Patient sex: F
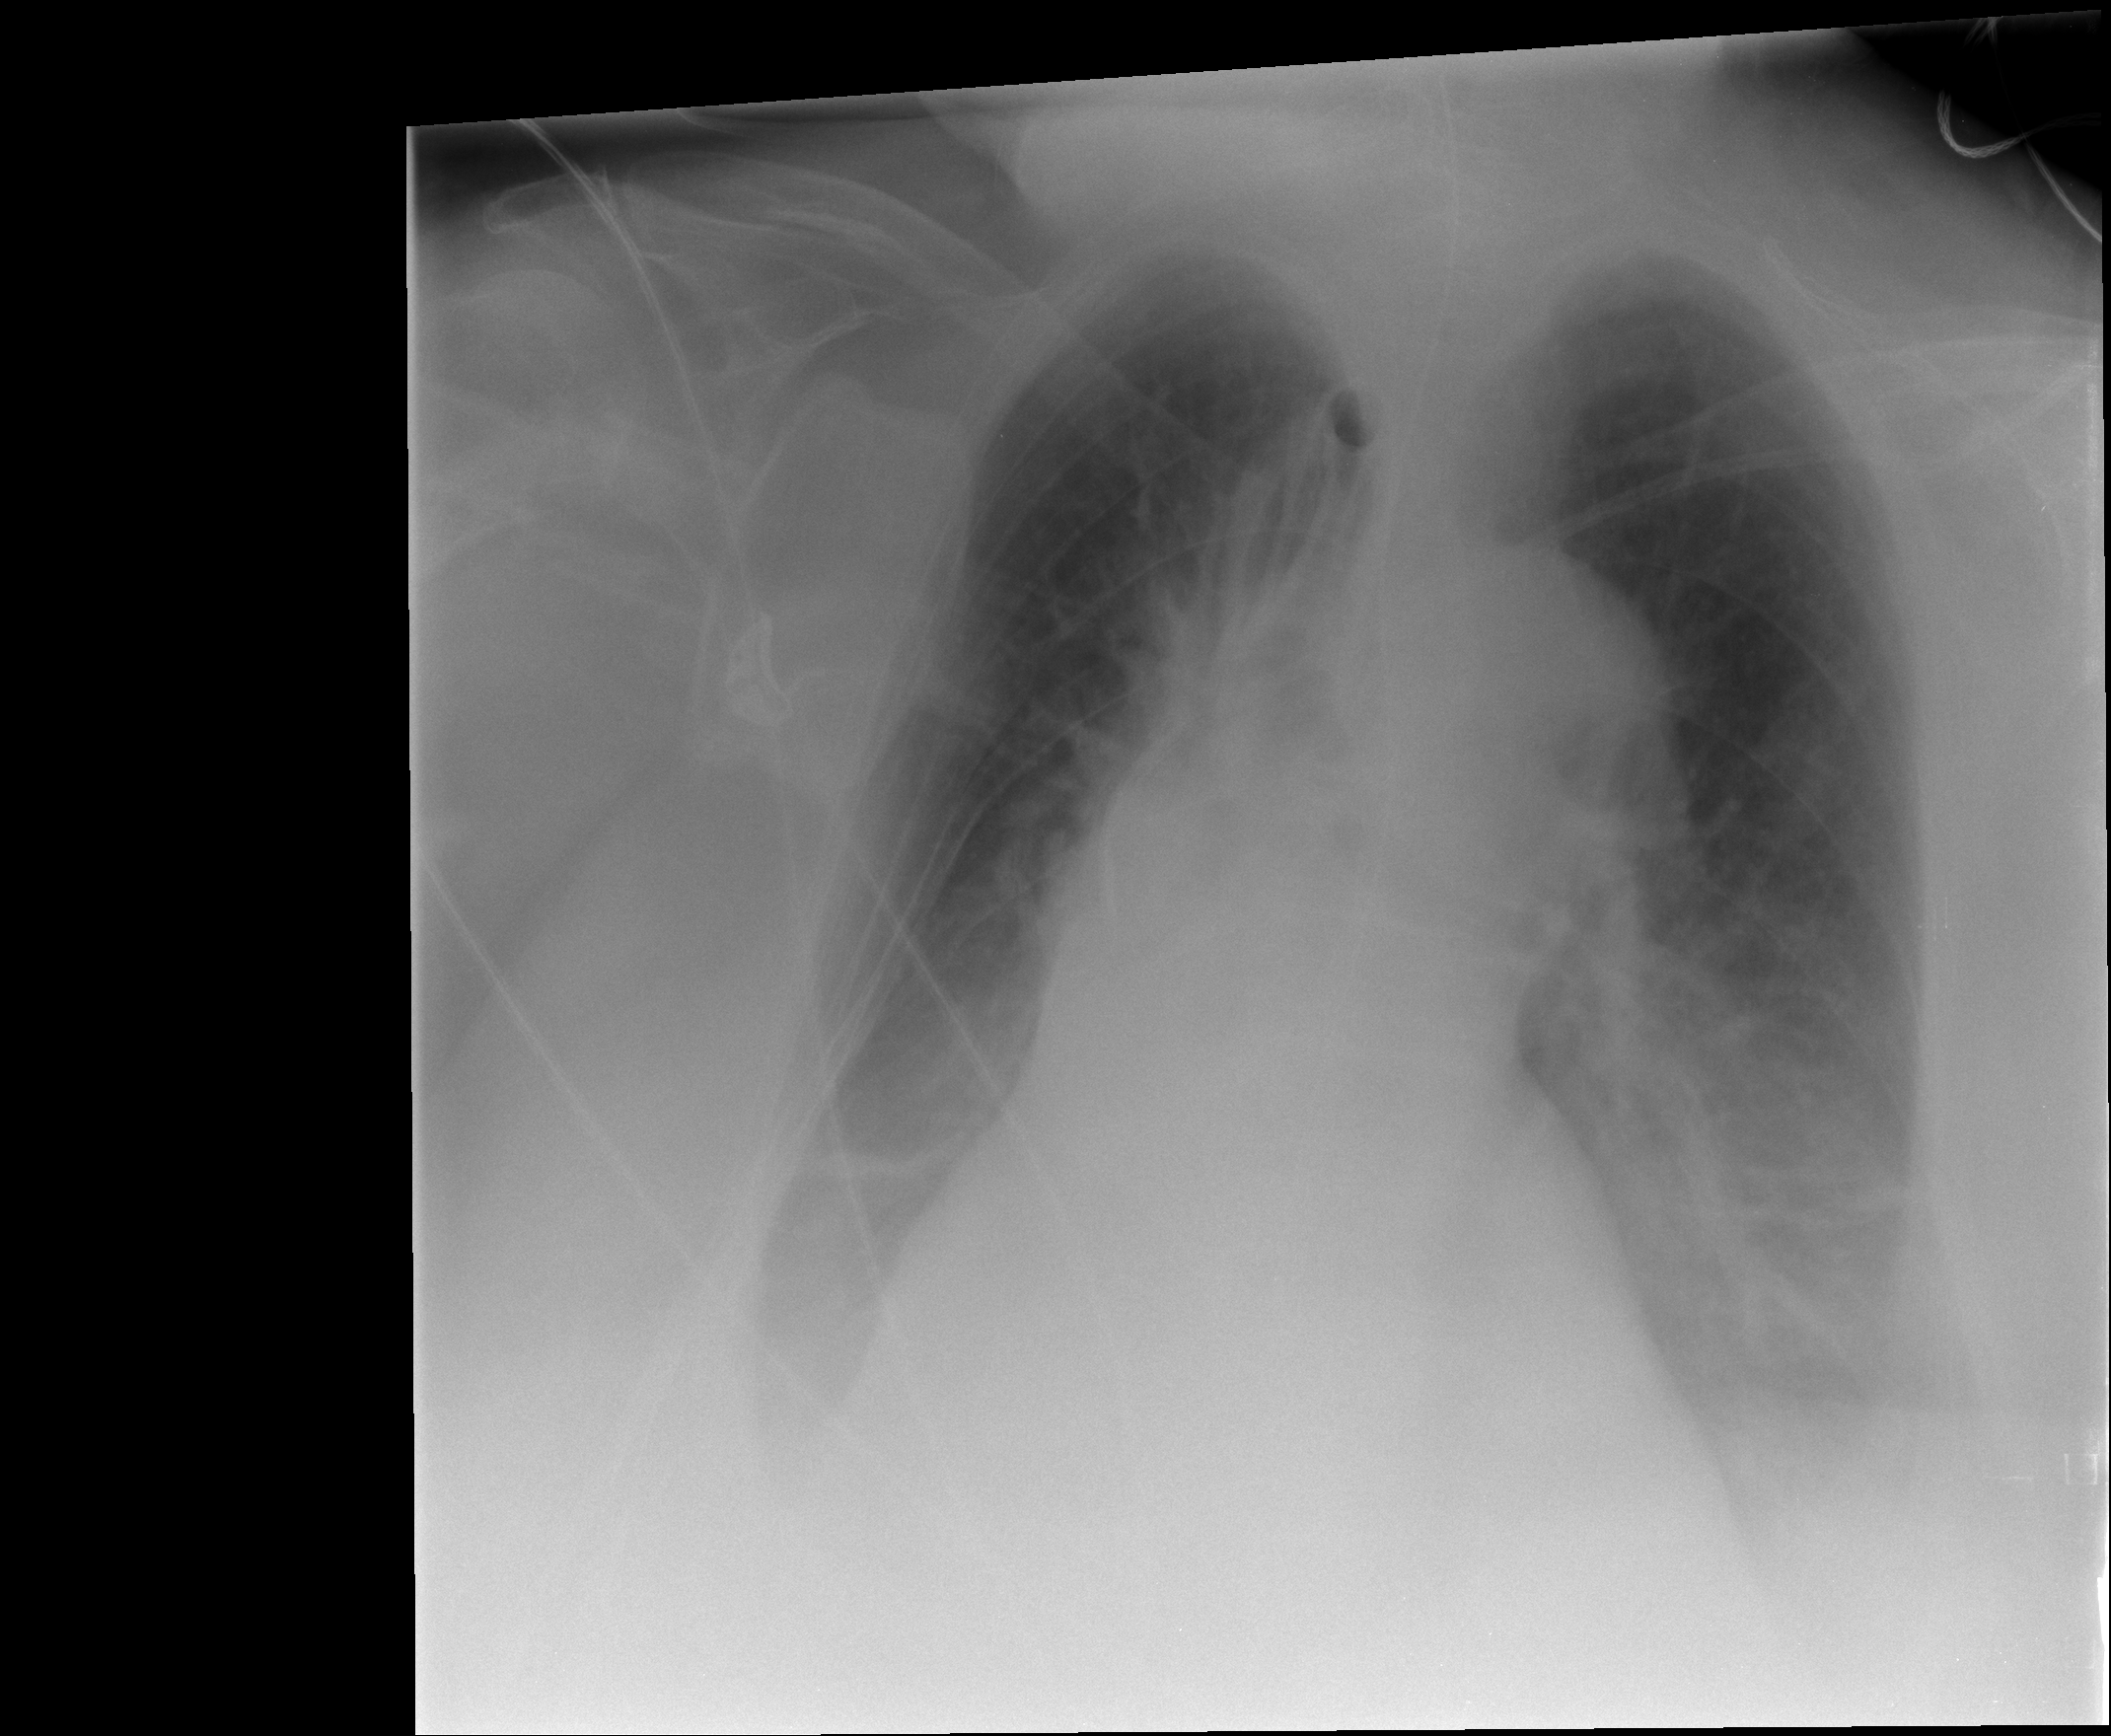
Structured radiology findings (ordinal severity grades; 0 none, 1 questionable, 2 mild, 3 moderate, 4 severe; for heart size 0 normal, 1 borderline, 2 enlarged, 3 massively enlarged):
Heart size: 2
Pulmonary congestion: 2
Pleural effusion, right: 2
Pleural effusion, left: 2
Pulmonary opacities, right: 0
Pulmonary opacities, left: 0
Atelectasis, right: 2
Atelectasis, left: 2